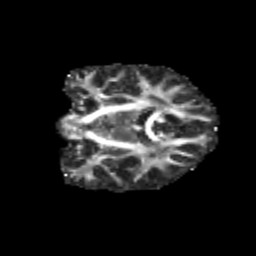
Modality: FA
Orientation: coronal
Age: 12
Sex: male
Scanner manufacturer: siemens
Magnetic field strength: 3 T
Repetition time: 3.8 s
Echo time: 0.07 s